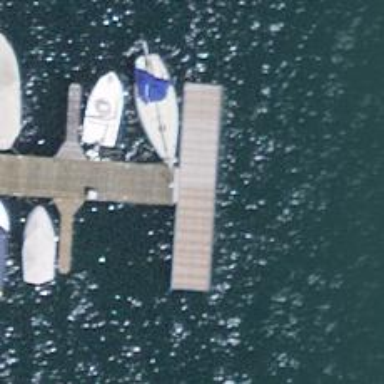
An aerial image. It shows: Man-made pier.